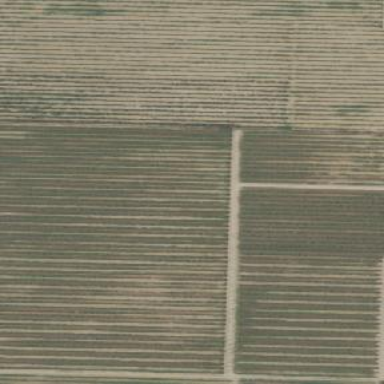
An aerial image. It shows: Beautiful vineyard in the countryside.